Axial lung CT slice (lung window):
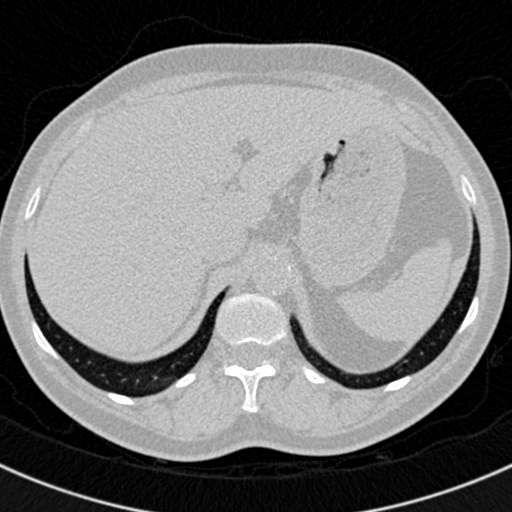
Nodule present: no